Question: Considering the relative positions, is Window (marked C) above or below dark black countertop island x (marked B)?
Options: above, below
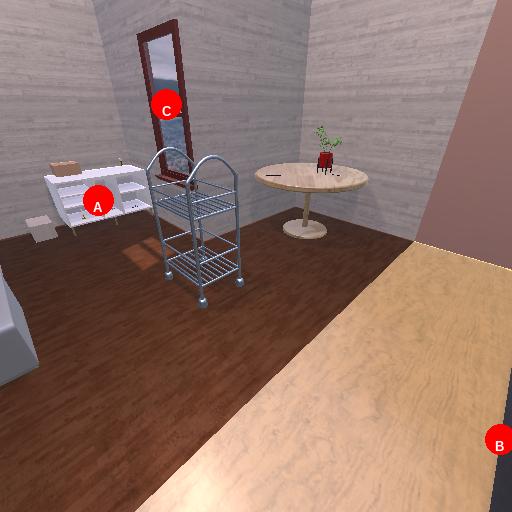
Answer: above